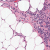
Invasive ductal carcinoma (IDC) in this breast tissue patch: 0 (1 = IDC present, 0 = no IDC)